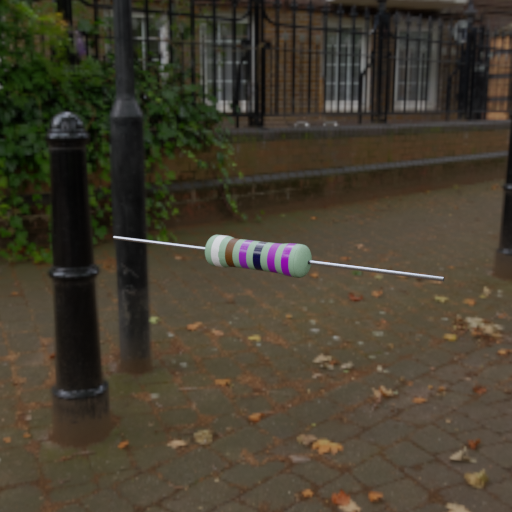
Resistor colour bands (in order): white, brown, violet, black, violet, violet